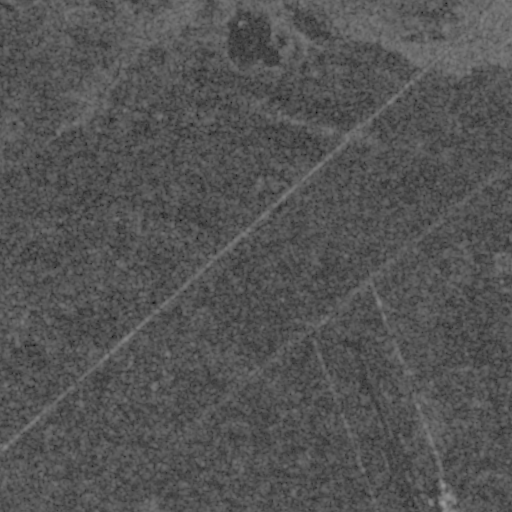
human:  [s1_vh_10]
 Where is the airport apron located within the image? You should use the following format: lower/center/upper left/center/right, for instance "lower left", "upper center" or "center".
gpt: The airport apron is located in the lower right of the image.
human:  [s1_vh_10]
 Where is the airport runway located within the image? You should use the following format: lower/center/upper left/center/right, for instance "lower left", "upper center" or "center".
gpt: The airport runway is located in the lower right of the image.
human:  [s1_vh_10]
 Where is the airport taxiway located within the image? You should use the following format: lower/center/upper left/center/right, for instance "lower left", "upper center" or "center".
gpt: The airport taxiway is located in the lower right of the image.
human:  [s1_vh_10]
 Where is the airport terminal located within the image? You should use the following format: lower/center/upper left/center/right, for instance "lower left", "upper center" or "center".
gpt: The airport terminal is located in the lower right of the image.
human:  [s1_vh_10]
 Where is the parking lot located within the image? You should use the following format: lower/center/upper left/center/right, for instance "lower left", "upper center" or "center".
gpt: The parking lot is located in the lower right of the image.
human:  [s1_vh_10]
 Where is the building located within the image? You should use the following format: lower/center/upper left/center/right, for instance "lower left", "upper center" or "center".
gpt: The building is located in the lower right of the image.
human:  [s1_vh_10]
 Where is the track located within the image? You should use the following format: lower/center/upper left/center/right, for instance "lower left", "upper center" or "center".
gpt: There is no track in the image.

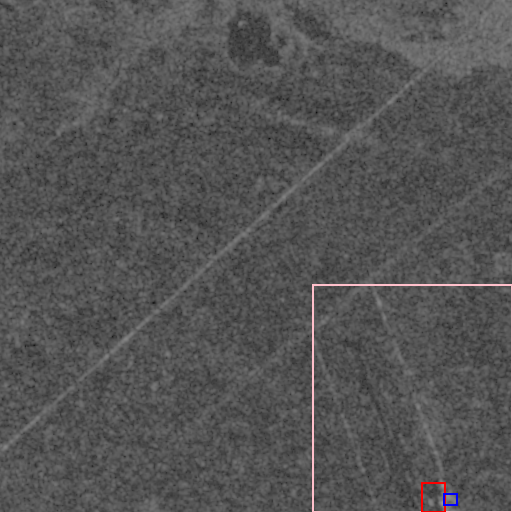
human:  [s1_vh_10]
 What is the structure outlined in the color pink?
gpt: The structure outlined in pink is an airport.
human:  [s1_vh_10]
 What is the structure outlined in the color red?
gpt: The structure outlined in red is an airport apron.
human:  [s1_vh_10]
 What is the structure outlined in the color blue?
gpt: The structure outlined in blue is a parking lot.
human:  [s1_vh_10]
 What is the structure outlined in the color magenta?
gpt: There is no magenta outline.